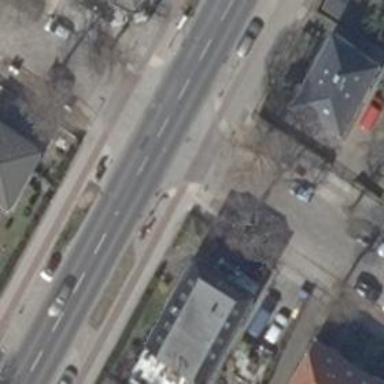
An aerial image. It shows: Residential road with asphalt surface and sidewalks on both sides.